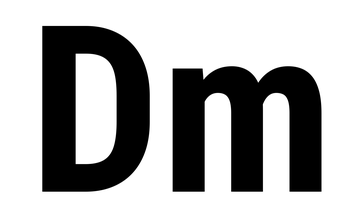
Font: Roboto_Condensed_Bold